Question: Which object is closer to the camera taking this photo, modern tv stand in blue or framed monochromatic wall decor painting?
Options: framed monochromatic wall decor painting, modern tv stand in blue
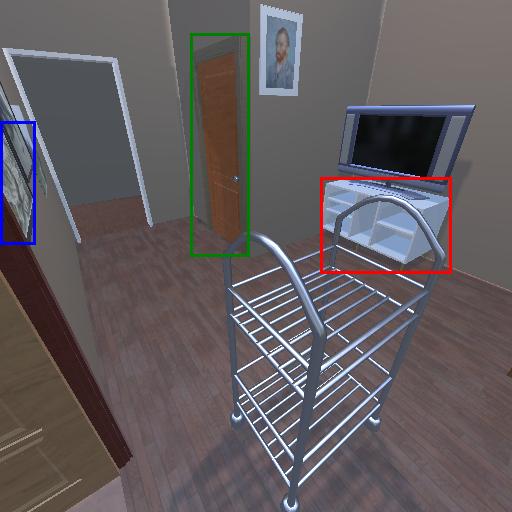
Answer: framed monochromatic wall decor painting